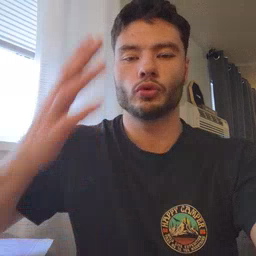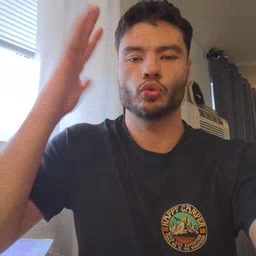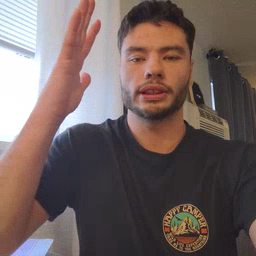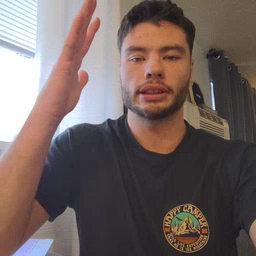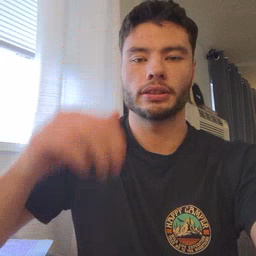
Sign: tree